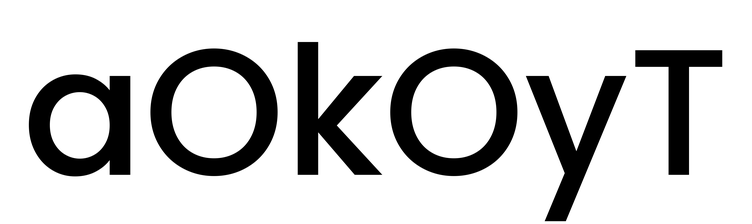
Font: Poppins-Medium